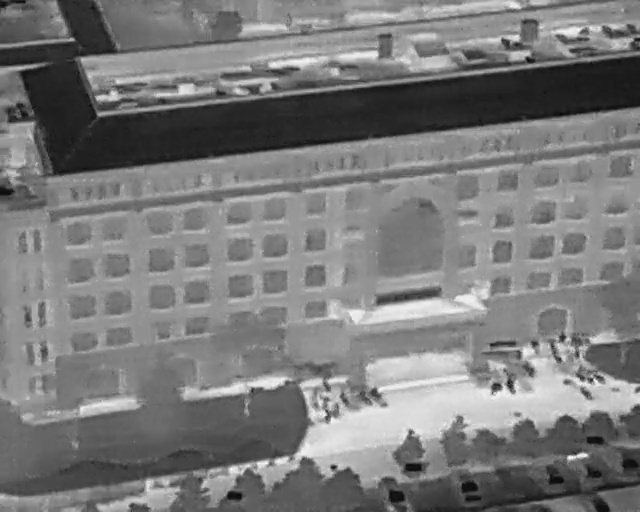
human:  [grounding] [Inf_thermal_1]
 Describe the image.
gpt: In the satellite image, there is  <ref>7 small bicycle </ref> <box>[[49, 80, 52, 82, 2], [47, 77, 50, 79, 2], [49, 74, 52, 76, 167], [49, 77, 51, 79, 2], [51, 79, 53, 81, 2], [52, 77, 55, 79, 156], [55, 77, 58, 78, 146]]</box> located at bottom,  <ref>1 medium bicycle </ref> <box>[[57, 76, 61, 78, 146]]</box> located at bottom,  <ref>5 small bicycle </ref> <box>[[76, 74, 78, 77, 2], [78, 74, 81, 76, 169], [90, 75, 92, 77, 140], [92, 72, 94, 75, 37], [90, 72, 91, 74, 47]]</box> located at bottom right,  <ref>7 small bicycle </ref> <box>[[82, 66, 84, 68, 169], [85, 66, 87, 68, 158], [86, 69, 87, 70, 141], [89, 67, 91, 69, 2], [88, 65, 90, 67, 171], [90, 65, 92, 67, 163], [86, 64, 88, 66, 2]]</box> located at right,  <ref>1 medium car </ref> <box>[[58, 92, 64, 99, 2]]</box> located at bottom,  <ref>3 medium car </ref> <box>[[70, 92, 76, 98, 2], [83, 90, 89, 95, 165], [88, 87, 94, 94, 158]]</box> located at bottom right,  <ref>2 small car </ref> <box>[[96, 88, 99, 92, 2], [91, 95, 94, 100, 2]]</box> located at bottom right.